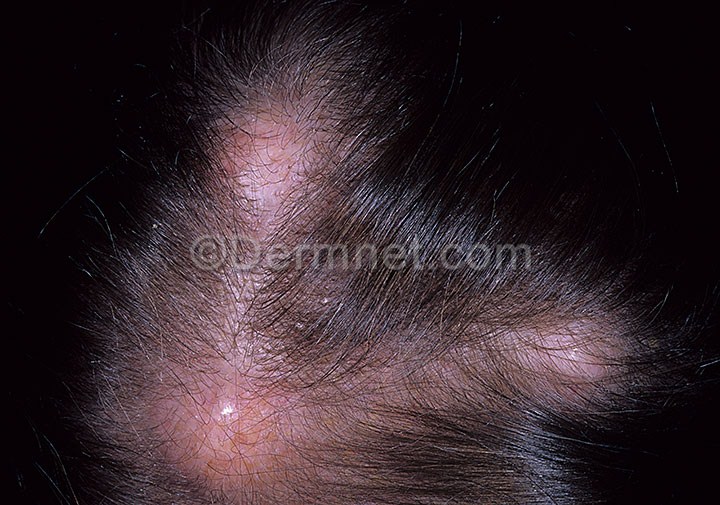
Disease: Hair Loss Photos Alopecia and other Hair Diseases